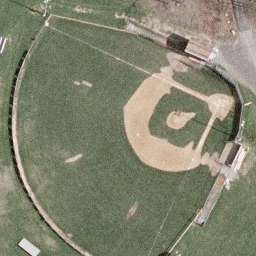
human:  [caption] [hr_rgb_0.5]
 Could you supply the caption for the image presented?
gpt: It is a regular baseball diamond .

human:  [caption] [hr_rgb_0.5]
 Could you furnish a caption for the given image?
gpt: It is a new baseball diamond with sands and grass .

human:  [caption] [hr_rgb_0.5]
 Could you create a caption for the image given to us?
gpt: A regular baseball diamond compose of manicured lawns and sand .

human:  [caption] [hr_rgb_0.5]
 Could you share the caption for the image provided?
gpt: This is a baseball diamond .

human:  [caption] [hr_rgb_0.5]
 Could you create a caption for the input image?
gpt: A regular baseball diamond compose of manicured lawns and sand .